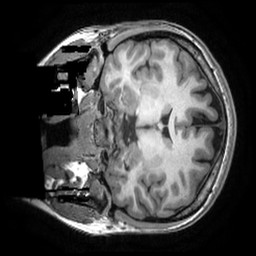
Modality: T1w
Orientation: coronal
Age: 25
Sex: female
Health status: healthy
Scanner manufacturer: ge